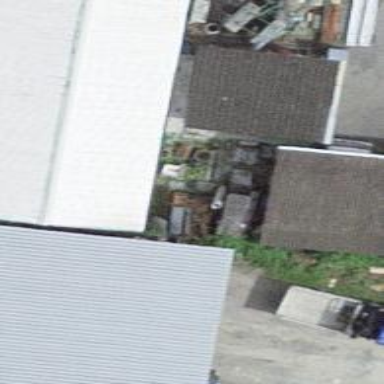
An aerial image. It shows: Industrial building.